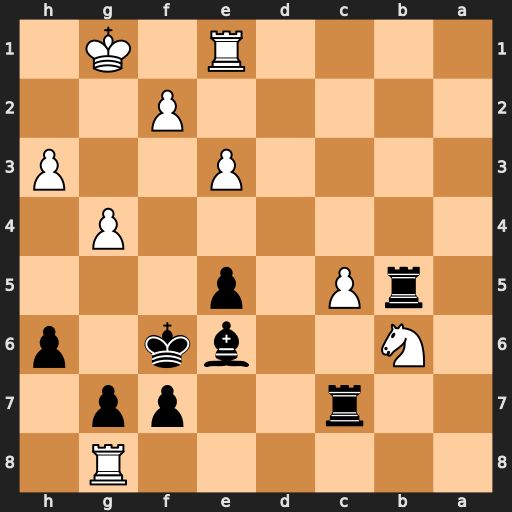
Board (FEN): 6R1/2r2pp1/1N2bk1p/1rP1p3/6P1/4P2P/5P2/4R1K1
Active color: b
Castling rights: -
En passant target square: -
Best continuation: Rcxc5 Rb8 Rc2